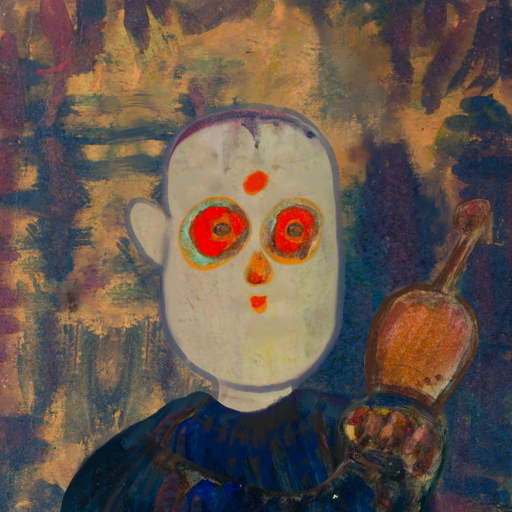
Background: InTheSun, Head And Neck Front: Hill_Girl, Face Front: Sisters, Bust: Pipe, Hair Front: Blank, Head Accessory: Blank, Second Necklace: Blank, Necklace: In_The_Sun, Baby: Blank